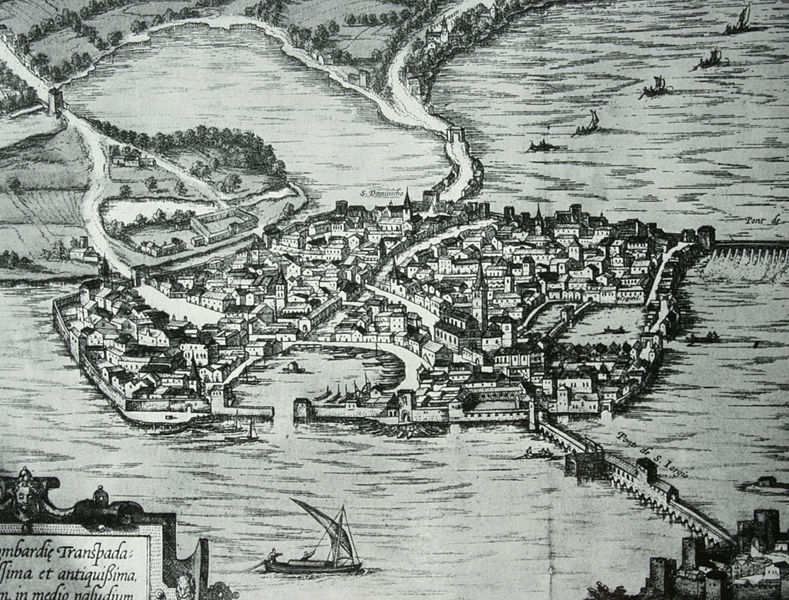
Titel: Stadtansicht von Mantua
Standort: Venedig
Institution: Biblioteca Nazionale
Schlagwörter: kopf, meer, wasser, weiß, bäume, fluss, see, stadt, ufer, grau, schwarz, straße, zeichnung, gebäude, weg, wiese, deich, feld, felder, häuser, brücke, kirche, wege, wiesen, insel, land, wald, boot, boote, handel, ruder, turm, schiff, schiffe, schrift, segel, segelboot, wellen, ansicht, ort, vedute, venedig, segelschiff, mauer, grafik, graphik, platz, vogelperspektive, damm, hafen, anleger, kai, wehr, tafel, kartusche, inschrift, ring, befestigung, aufsicht, stadtansicht, straßen, türme, festung, becken, druck, schraffur, radierung, stich, schwarzweiß, text, namen, tore, karte, strudel, stadtmauer, plan, landkarte, kupferstich, mittelalterlich, hafenbecken, vedutte, brücken, lagune, festland, halbinsel, parzellen, latein, lageplan, lateinisch, stadtplan, luftbild, kern, hauptstrasse, merian, stadtanlage, staudamm, brückentore, cadiz, handelsstadt, ortskern, strßen, brückem, meer+, luftbile, segel segelboot, detailsicht, lufbild